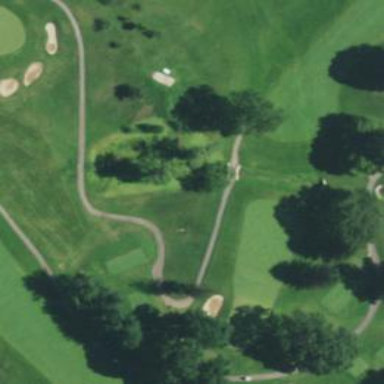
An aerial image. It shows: Service road with bridge used as golf cart path.